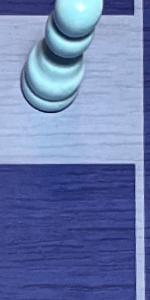
Label: Empty